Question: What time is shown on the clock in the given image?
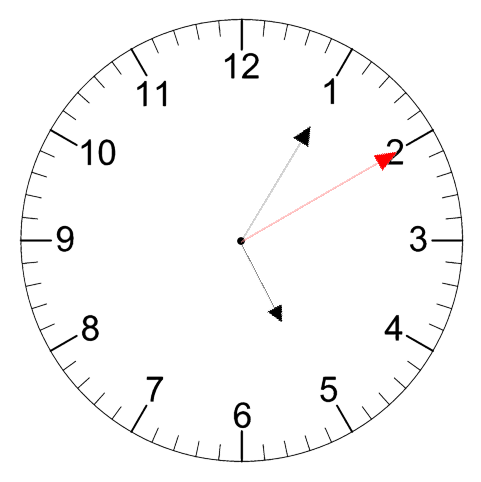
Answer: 05:05:10